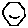
Label: hexagon